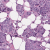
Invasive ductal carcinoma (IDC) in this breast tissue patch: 1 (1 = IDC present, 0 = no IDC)